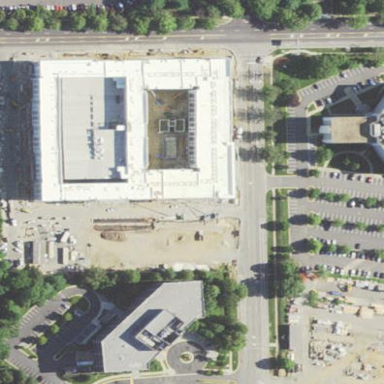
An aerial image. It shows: Commercial area.